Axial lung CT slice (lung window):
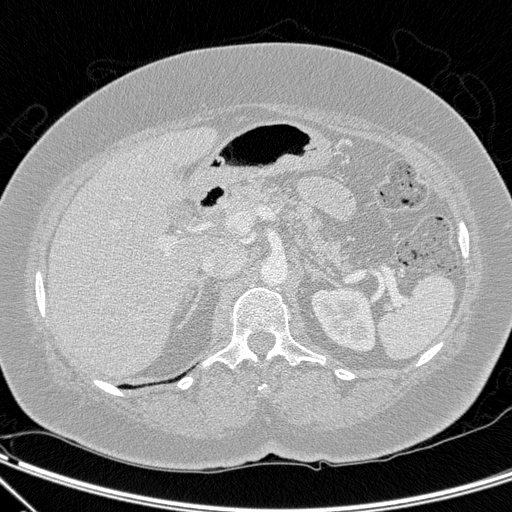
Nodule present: no